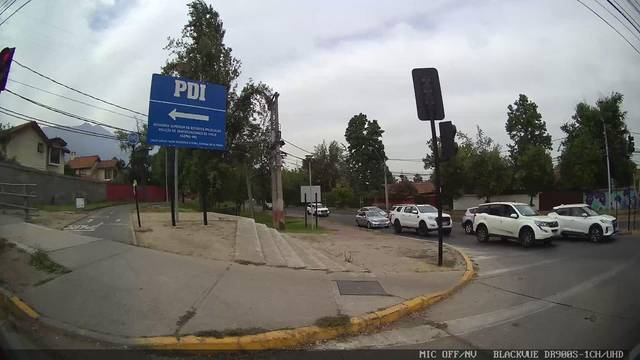
Region: Chile
Coordinates: -33.433, -70.538